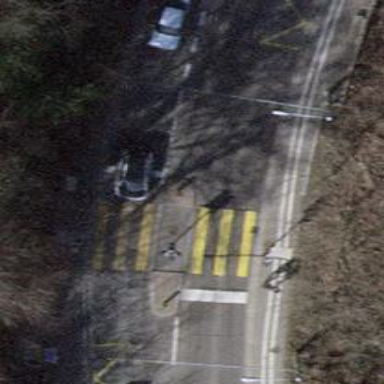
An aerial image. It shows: Secondary road with asphalt surface. There are sidewalks on both sides and trolley wires above.